Interaction volume radius: 5 \u00c5
Interaction volume height: 20 \u00c5
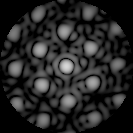
Disorder parameter: 0.3079